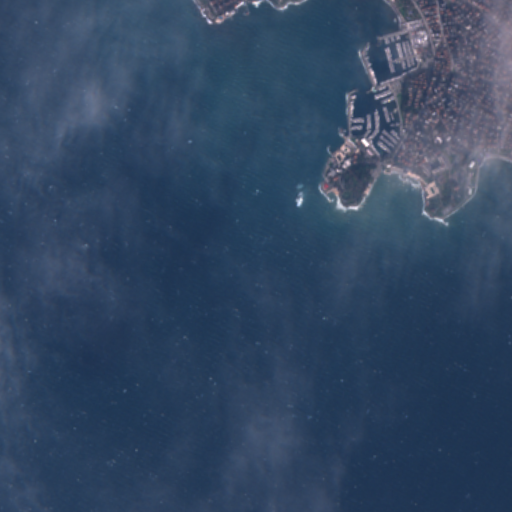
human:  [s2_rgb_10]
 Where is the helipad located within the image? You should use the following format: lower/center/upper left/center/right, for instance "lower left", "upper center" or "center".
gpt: The helipad is located in the upper right of the image.
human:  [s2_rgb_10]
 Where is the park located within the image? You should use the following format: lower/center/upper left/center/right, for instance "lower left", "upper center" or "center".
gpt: There is no park in the image.